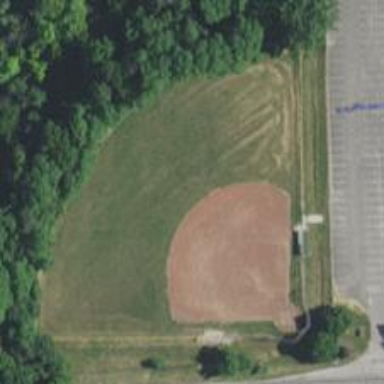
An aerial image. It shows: Baseball pitch for leisure land.